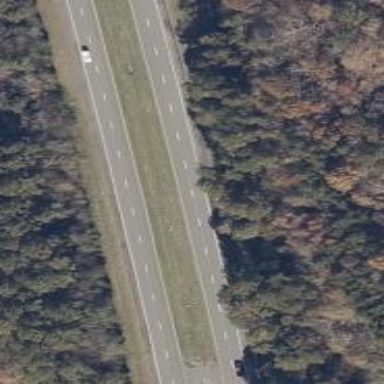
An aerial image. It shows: Primary highway with asphalt surface. It is dual carriageway.